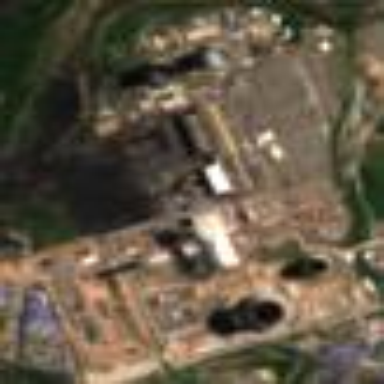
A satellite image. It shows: Industrial area with coal power plant.